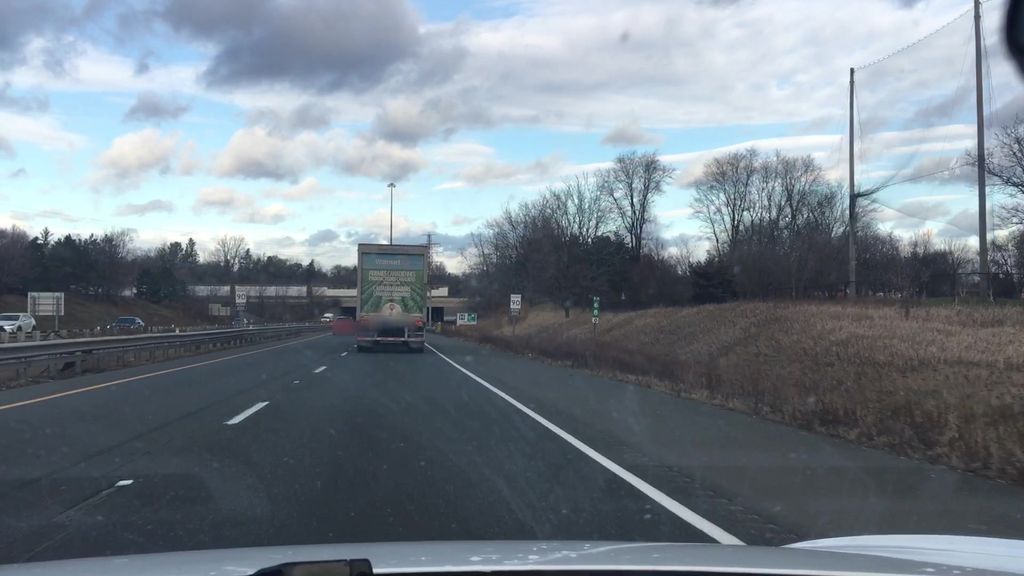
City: hamilton